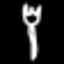
Label: fork